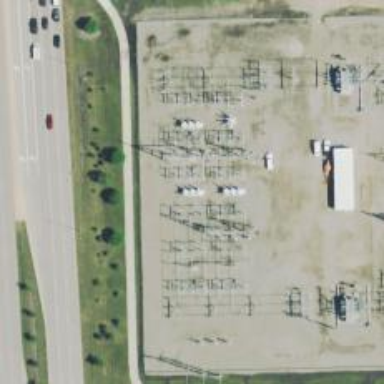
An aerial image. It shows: Switch for power supply.